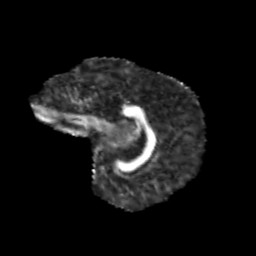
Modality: FA
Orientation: sagittal
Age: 13
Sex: female
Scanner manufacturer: siemens
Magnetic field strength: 3 T
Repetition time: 3.8 s
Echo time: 0.07 s